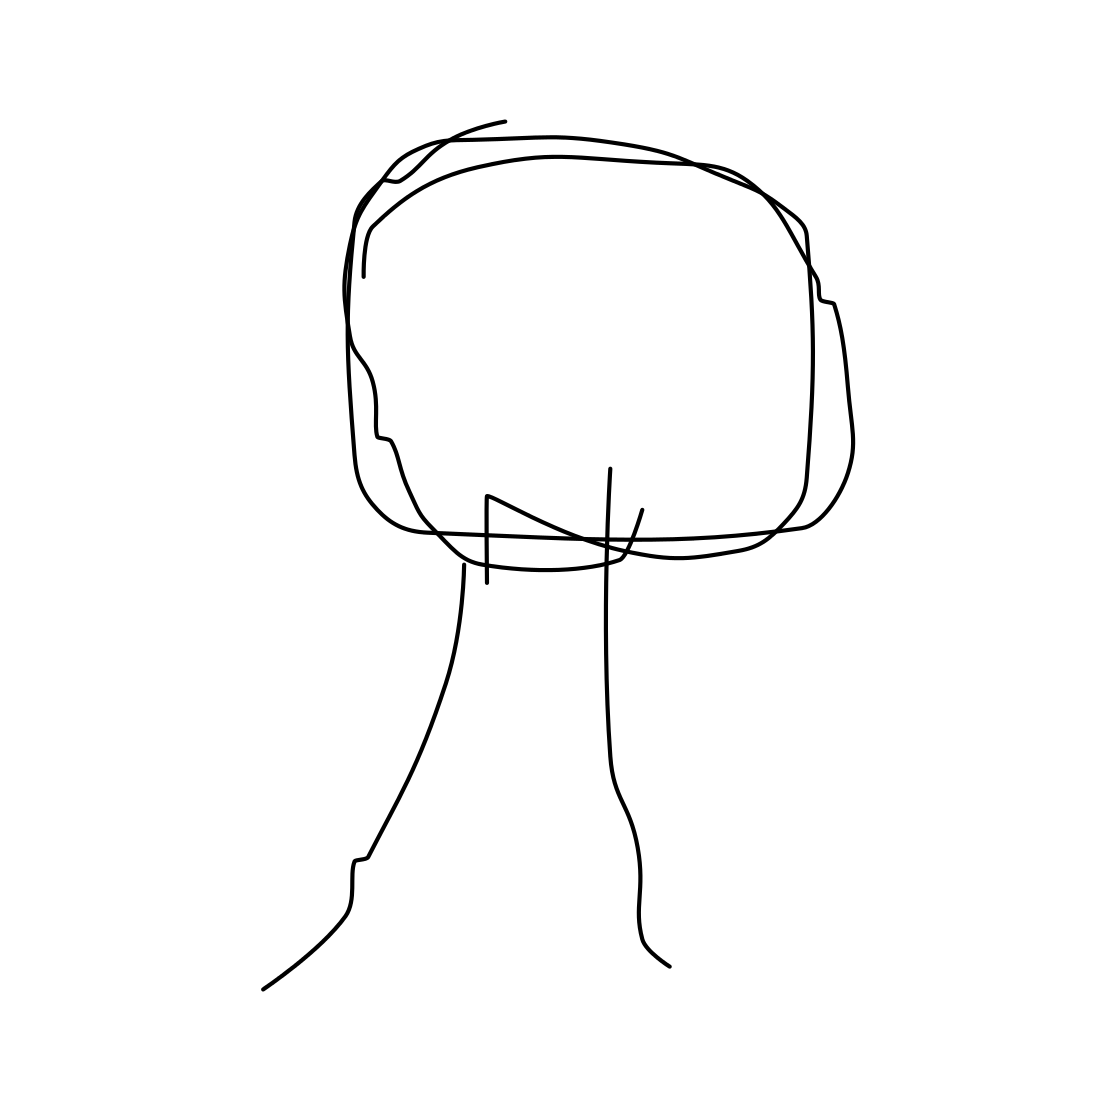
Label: mushroom